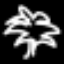
Label: palm tree